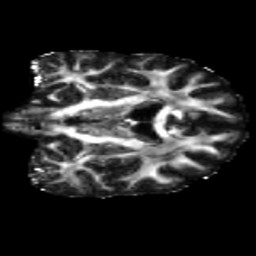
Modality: FA
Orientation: coronal
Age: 42
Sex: male
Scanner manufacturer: siemens
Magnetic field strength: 3 T
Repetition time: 5.47 s
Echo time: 0.0854 s